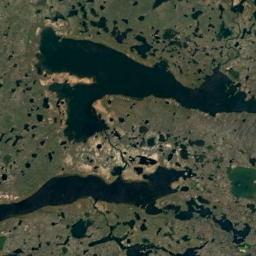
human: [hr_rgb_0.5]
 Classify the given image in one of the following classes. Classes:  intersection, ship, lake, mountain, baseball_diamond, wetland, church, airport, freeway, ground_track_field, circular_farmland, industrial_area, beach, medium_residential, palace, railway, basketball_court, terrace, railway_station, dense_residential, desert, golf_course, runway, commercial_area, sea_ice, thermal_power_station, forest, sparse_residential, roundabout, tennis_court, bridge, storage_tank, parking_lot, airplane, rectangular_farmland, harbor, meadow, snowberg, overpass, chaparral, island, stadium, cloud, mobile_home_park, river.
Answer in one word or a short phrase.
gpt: wetland